Question: I created a new embedded framework. Within the framework I created a class called "WBButton", which is a subclass of UIButton. I have set the IB_DESIGNABLE and added IBInspectable attributes to allow configuration through Interface builder, as explained <URL>.
It works fine when I test it from within my framework (by adding a sample .xib and placing the button on the screen), but when adding the custom button to a nib located on the project which contains the framework, I get a "Build Failed" message next to the "Designables" (see below).
Also, what does "Module" mean in Interface builder?

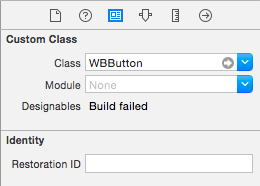
Answer: Xcode 6 has a bug that breaks 'IB_DESIGNABLE' classes defined in static library or framework. The same is with CocoaPods which use static library for all Pods.